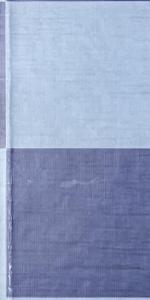
Label: Empty